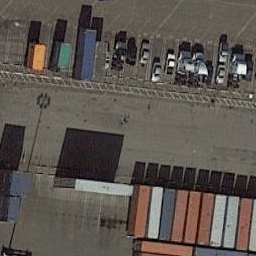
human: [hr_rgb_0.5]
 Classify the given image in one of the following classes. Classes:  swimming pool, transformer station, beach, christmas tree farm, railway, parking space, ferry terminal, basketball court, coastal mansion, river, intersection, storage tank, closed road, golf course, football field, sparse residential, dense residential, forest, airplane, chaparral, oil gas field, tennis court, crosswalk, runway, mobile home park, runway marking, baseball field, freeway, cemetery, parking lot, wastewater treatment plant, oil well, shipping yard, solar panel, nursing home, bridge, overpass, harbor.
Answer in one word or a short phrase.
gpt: shipping yard